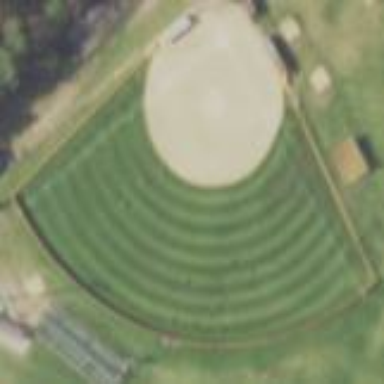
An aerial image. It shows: Baseball pitch for leisure land activities.